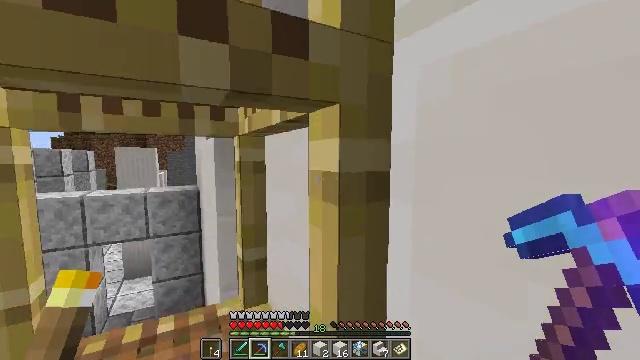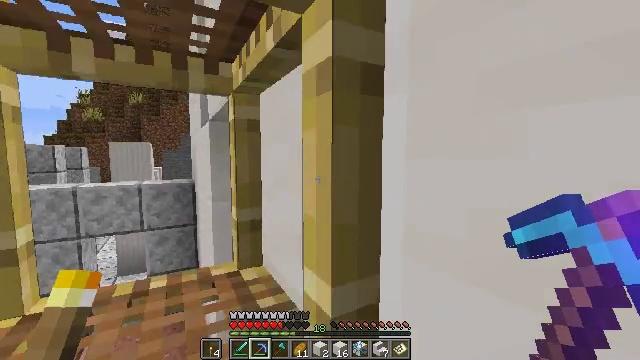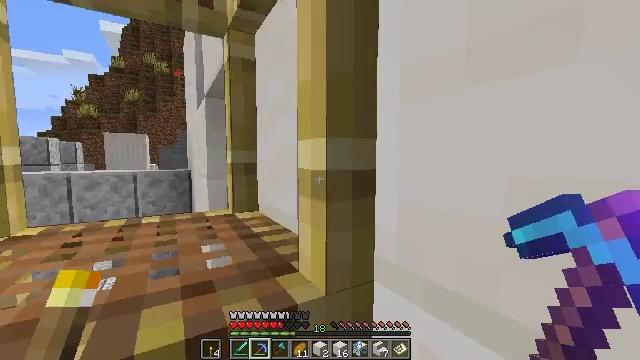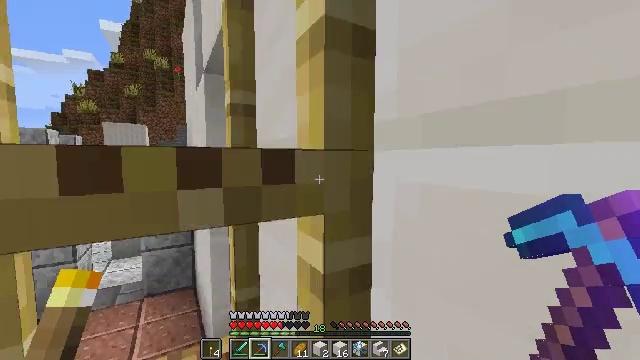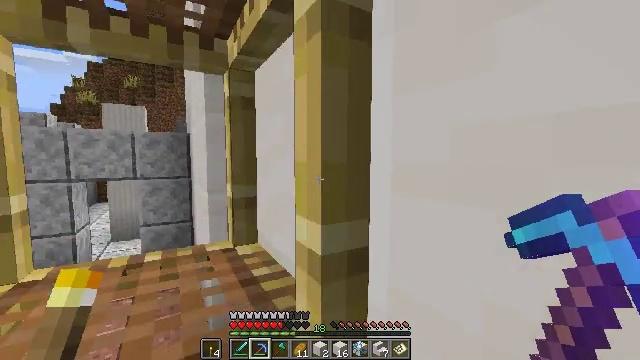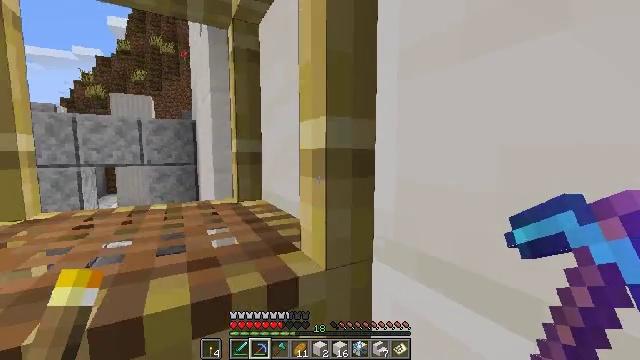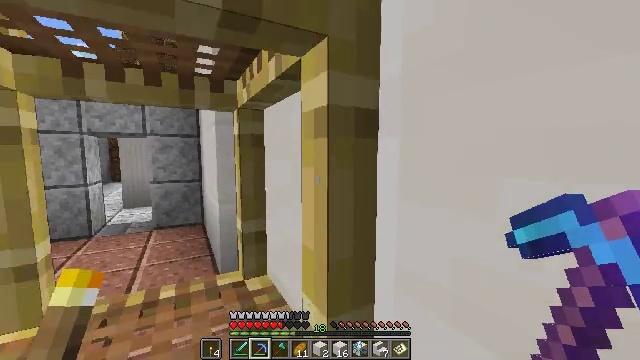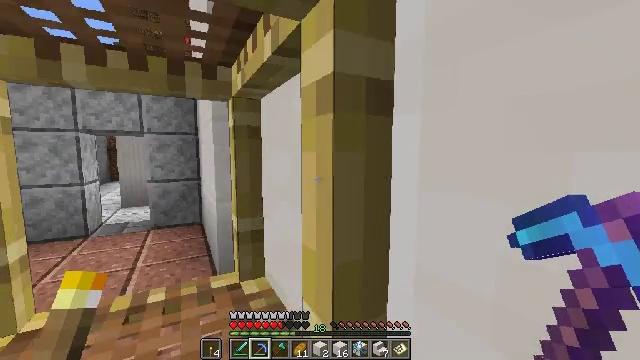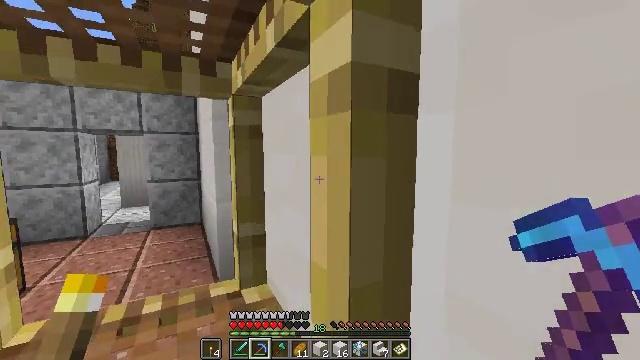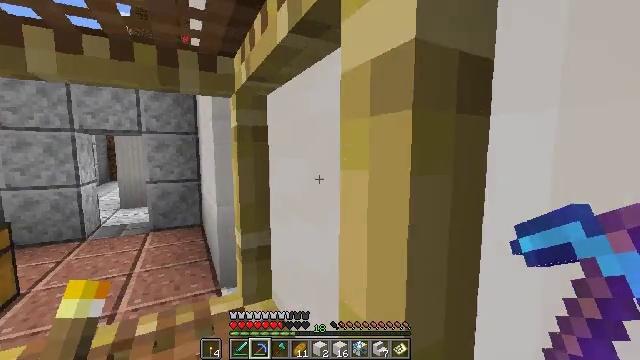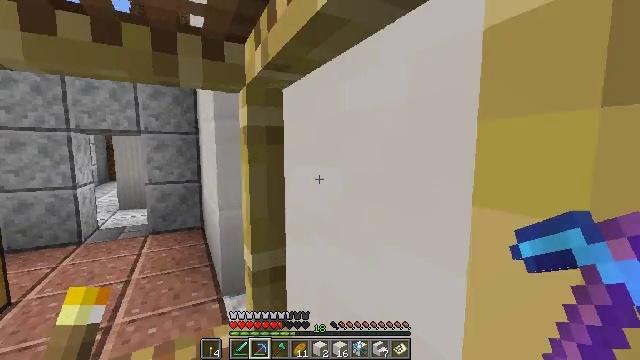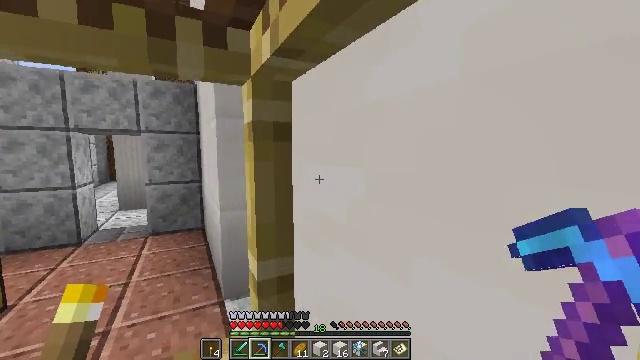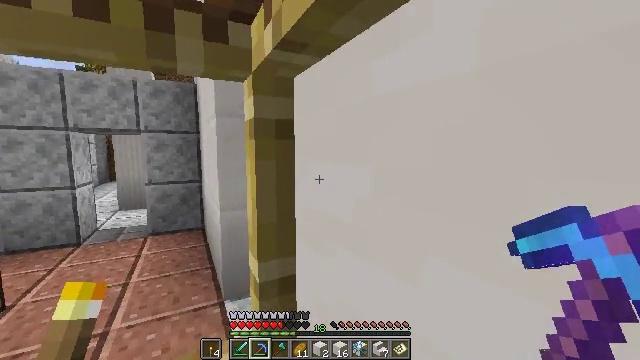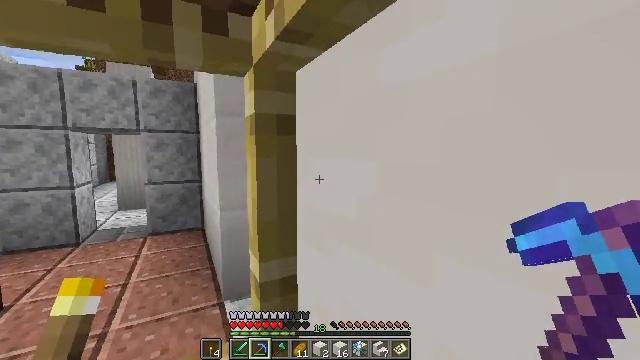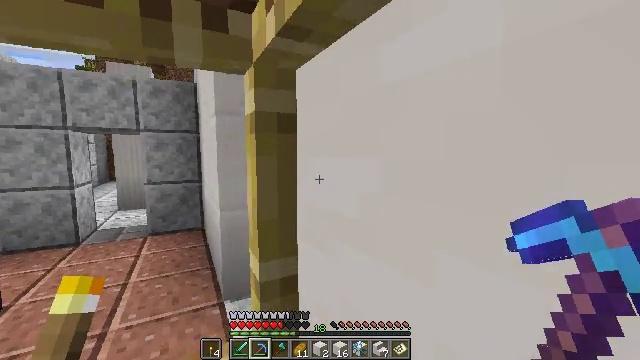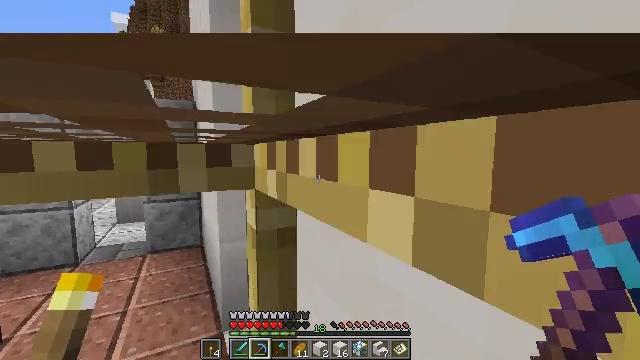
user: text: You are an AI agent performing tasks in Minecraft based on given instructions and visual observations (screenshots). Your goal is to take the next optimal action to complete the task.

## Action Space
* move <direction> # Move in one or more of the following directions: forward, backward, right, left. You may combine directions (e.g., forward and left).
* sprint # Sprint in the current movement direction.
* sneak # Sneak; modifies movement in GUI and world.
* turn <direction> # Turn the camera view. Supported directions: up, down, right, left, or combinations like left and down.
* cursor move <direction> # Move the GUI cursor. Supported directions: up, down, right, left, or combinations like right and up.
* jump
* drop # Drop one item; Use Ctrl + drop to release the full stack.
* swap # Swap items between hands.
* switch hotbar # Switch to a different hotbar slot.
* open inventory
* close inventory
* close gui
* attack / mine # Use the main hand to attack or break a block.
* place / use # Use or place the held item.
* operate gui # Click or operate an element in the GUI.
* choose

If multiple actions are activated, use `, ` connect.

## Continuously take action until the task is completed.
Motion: motion action
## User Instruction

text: Gather quartz blocks using a pickaxe.
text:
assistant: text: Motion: jump
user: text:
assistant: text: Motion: jump
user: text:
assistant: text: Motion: no_op
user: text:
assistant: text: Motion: no_op
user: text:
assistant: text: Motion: turn left
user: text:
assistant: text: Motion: move forward
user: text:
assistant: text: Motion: move forward
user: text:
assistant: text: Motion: move forward
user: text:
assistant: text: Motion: move forward
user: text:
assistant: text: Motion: no_op
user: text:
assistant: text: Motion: no_op
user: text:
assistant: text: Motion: no_op
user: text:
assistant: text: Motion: no_op
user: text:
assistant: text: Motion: no_op
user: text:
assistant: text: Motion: jump
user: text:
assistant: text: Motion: turn right and up, jump
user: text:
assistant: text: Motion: turn right and up, jump
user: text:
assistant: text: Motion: turn right and up, jump
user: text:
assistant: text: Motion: turn right and up, jump
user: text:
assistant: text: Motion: turn right and up, jump
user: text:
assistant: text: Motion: turn right and up, jump
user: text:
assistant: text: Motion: turn right and up, jump
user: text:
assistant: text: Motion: turn right and up, jump
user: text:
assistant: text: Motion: turn right, jump
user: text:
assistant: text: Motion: turn right and up, jump
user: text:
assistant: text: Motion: turn right, jump
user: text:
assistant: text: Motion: jump
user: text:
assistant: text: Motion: jump
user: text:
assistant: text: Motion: jump
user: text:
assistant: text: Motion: turn down, jump